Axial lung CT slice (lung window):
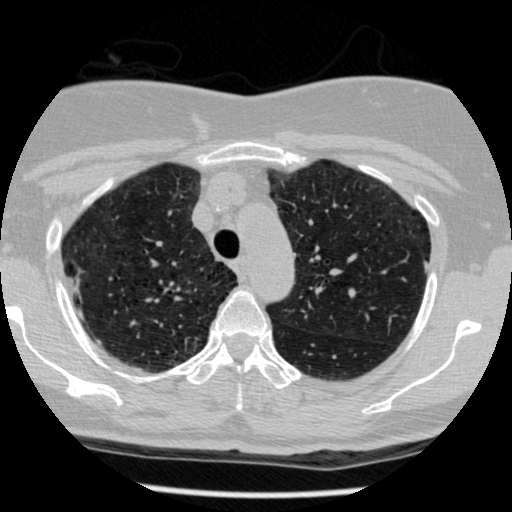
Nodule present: no